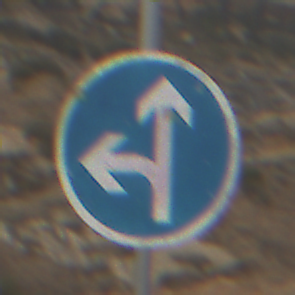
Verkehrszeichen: VorgeschriebeneFahrtrichtungGeradeausOderLinks
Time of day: MorningAfternoon
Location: Outdoor (Nature)
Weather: Overcast
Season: NotSpecified
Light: Natural